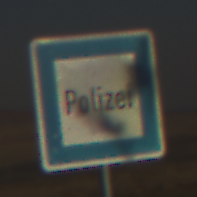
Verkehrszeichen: Polizei
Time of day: MorningAfternoon
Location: Outdoor (Nature)
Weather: Clear
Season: NotSpecified
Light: Natural